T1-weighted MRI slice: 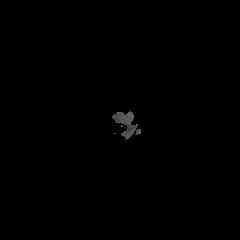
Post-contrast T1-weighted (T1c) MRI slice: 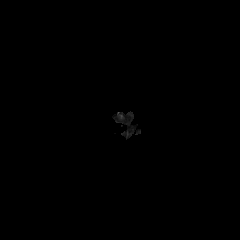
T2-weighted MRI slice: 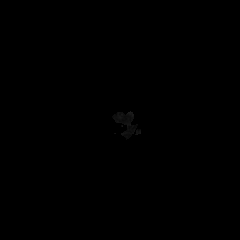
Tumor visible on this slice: no